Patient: sex M, age 62
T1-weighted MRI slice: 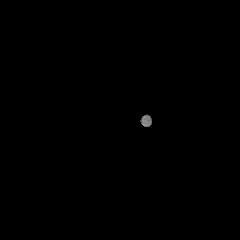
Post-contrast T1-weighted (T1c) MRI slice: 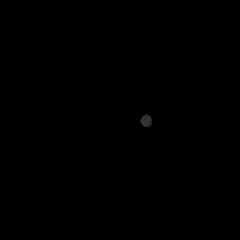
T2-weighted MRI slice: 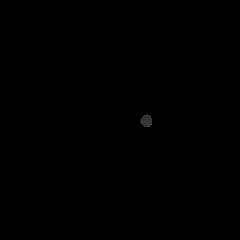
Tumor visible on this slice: no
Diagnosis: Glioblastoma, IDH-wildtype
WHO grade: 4